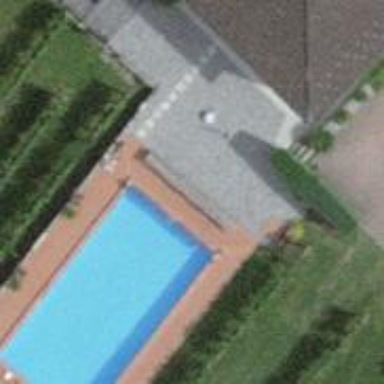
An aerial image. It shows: Swimming pool located in leisure land.